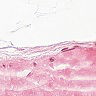
Metastatic tissue present: no